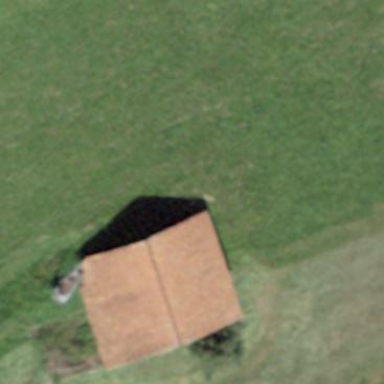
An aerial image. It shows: Barn.